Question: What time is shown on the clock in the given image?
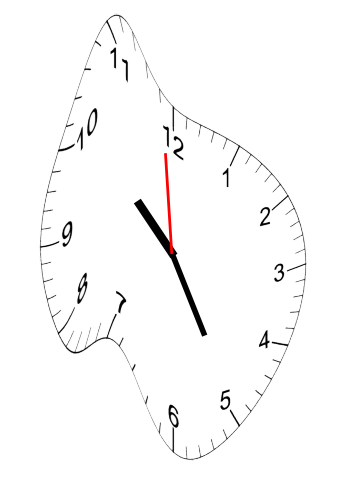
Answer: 10:24:59